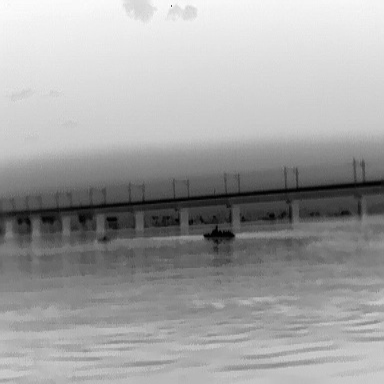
There is a canoe in the infrared image.